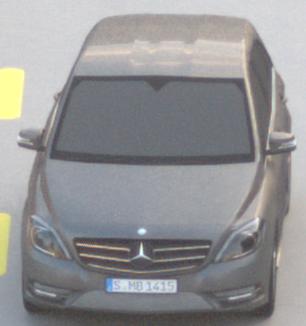
Make: Mercedes-Benz
Model: B 180 BlueEFFICIENCY
Detailed model: B-Class (246)
Model produced from: 2011/11
Model produced until: 2012/10
Doors: 5
Color: gray
Road condition: dry road
Daytime: sunrise or sunset
Contrast: low contrast